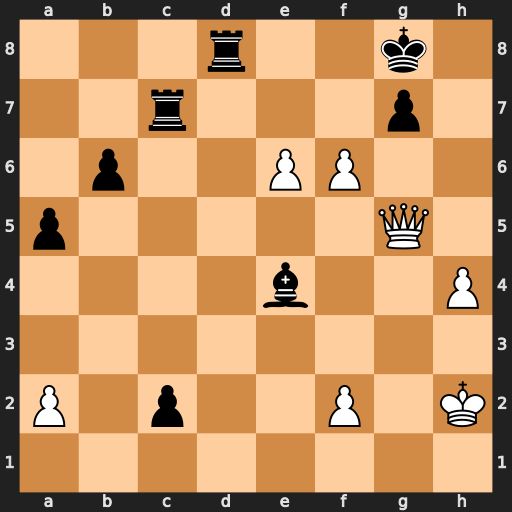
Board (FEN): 3r2k1/2r3p1/1p2PP2/p5Q1/4b2P/8/P1p2P1K/8
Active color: w
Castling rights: -
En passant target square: -
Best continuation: f7+ Rxf7 Qxd8+ Rf8 e7 Rxd8 exd8=Q+